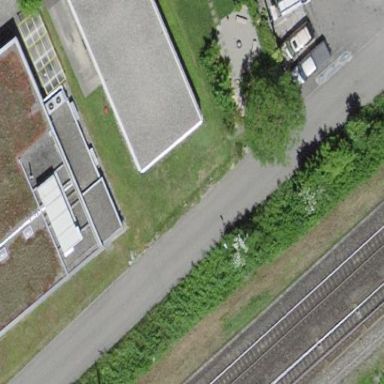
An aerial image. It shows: Industrial building.